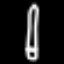
Label: pencil